Interaction volume radius: 5 \u00c5
Interaction volume height: 10 \u00c5
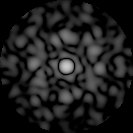
Disorder parameter: 0.8908